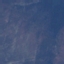
Land use / land cover class: HerbaceousVegetation